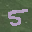
Label: 5